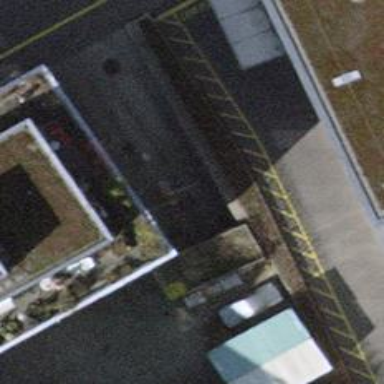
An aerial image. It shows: Parking entrance.